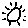
Label: sun